Question:
Find difference b/w avg salary of departments?
'''
select avg(sal) as a from employee where dept = 'SC'
MINUS/-
select avg(sal) as b from employee where dept = 'DP'
'''
these sql queries donot seem to work!
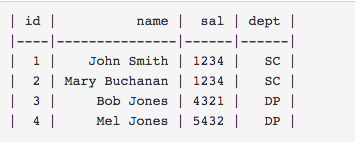
Answer: 'MINUS' is the set minus operator in Oracle and is called 'EXCEPT' in SQL Server and doesn't seem to exist in MySQL (at least I couldn't find it). But you don't seem to want a set minus but an arithmetic minus. Try
'''
SELECT (SELECT avg(sal)
FROM employee
WHERE dept = 'SC')
-
(SELECT avg(sal)
FROM employee
WHERE dept = 'DP');
'''
which should work both in MySQL and SQL Server. (Unless you completely tagged at random and are not even using one of these.)